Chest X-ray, AP view. Patient: 42 years old, sex M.
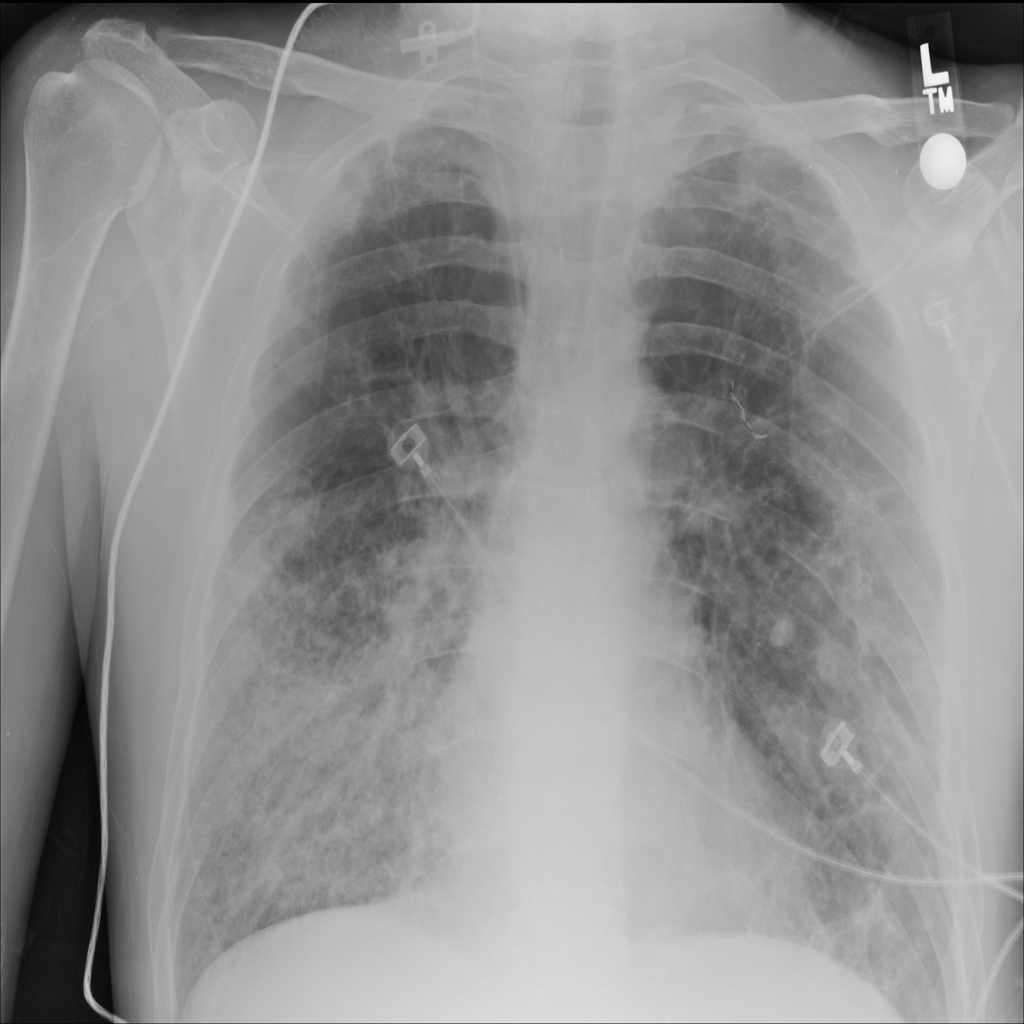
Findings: No Finding